Question: I copied <URL>. I have this constant in my program:
'''
const char * image_name = "button_out.gif";
'''
Later, I write the image on disk using 'Magick++':
'''
image.write(image_name);
'''
The image appears in program's . If I run the program directly from explorer the working directory equals the program location.

Because the code prints the '0x80070002 - File not found' error I added a exist function in the beginning:
'''
#include <sys/stat.h>
bool exists(const char* name) {
struct stat buffer;
return (stat (name, &buffer) == 0);
}
void SetWallpaper(LPCWSTR file){
if(!exists((const char* )file)) {
wcout << "The file "<<file<<" does not exist!" << endl;
return;
... actually try to set a wallpaper ...
}
'''
The error is not printed however and the code proceeds.
Now the question is:
1. Does my exist function work properly?
2. Where does windows look for that image?
Full code to <URL> in case I have missed something relevant in this question.
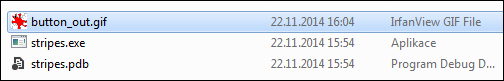
Answer: ### Problem 1: String Conversions
Your primary problem is that you are attempting to use 'LPCWSTR' (a 'const wchar_t *') and 'const char *' interchangeably. I see a number of issues in your source, in particular:
- 'const char * image_name'- 'LPCWSTR''SetWallpaper''SetWallpaper''desktop->SetWallpaper'- 'const char *''stat()''exists()''char *''SetWallpaper''LPCWSTR'
You need to pick a string format (wide-character vs. what Windows terms "ANSI") and stick to that format, using consistent APIs throughout.
The easiest option is probably just to leave most of your code untouched, but modify 'SetWallpaper' to take a 'const char *' and convert to a wide-character string when needed (for this you can use <URL>. So, for example:
'''
void SetWallpaper(const char * file){ // <- Use a const char* parameter.
...
// Convert to a wide-character string to pass to COM:
wchar_t wcfile[MAX_PATH + 1];
mbstowcs(wcfile, file, sizeof(wcfile) / sizeof(wchar_t));
// Pass the converted wide-character string:
desktop->SetWallpaper(wcfile, 0);
...
}
'''
The other option would be to use wide-character strings throughout, i.e.:
- 'LPCWSTR image_name = L"button_out.gif";'- 'exists()''LPCWSTR'<URL>-
However, I am unsure how that would interact with the ImageMagick API, which may not have wide-character support. So it's up to you. Choose whatever approach is the easiest to implement but make sure you are consistent. The general rule is 'LPCWSTR''const char *'; if you are ever in a situation where you need to change one to the other, you cannot cast, you convert (via 'mbstowcs' or 'wcstombs').
### Problem 2: SetWallpaper default directory is not current working directory
At this point, your string usage will be consistent. Now that you have that problem ironed out, if 'SetWallpaper' fails while 'exists()' does not, then 'SetWallpaper' is not looking where you think it is. As you discovered in your comment, 'SetWallpaper' looks in the desktop by default. In this case, while I have not tested it, you may be able to work around this by passing an to 'SetWallpaper'. For this, you can use <URL> to determine the absolute file name given your relative path. Remember to be consistent with your string types, though.
Also, if 'stat()' continues to fail, then problem is either that your working directory is not what you think it is, or your filename is not what you think it is. To that end you will want to perform the following tests:
- -
You should be good to go once you work all the above issues out.